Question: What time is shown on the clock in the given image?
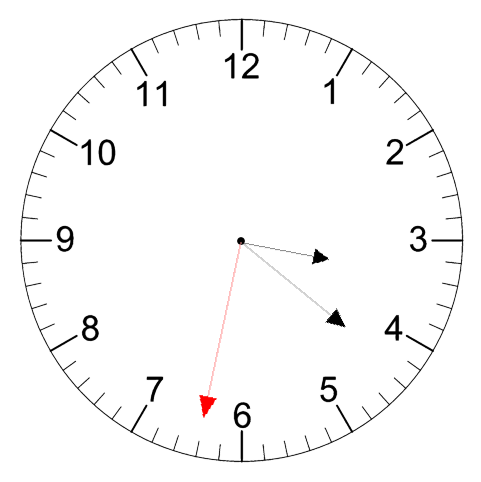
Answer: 03:21:32